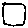
Label: square